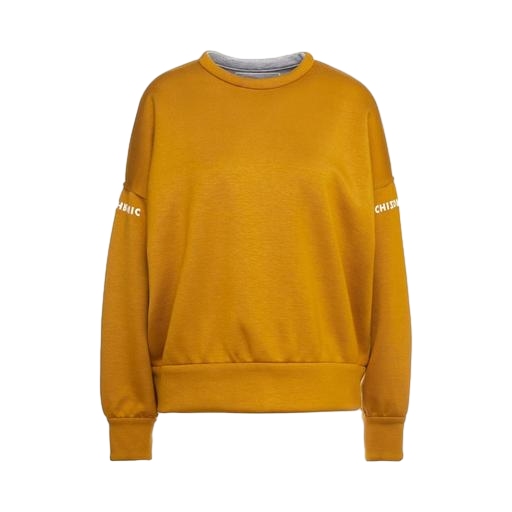
yellow sweatshirt, orange sweatshirt, crewneck shirt, white background